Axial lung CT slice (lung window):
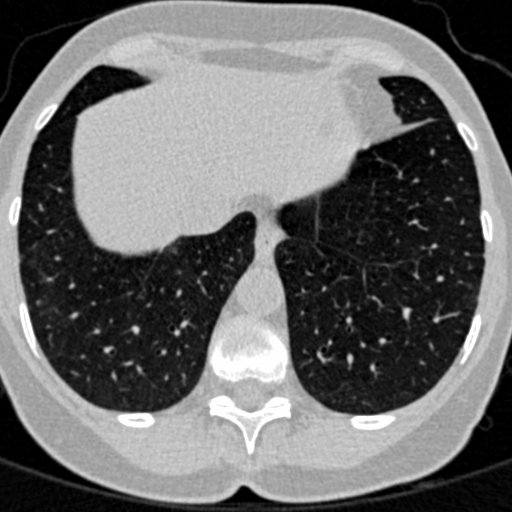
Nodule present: no